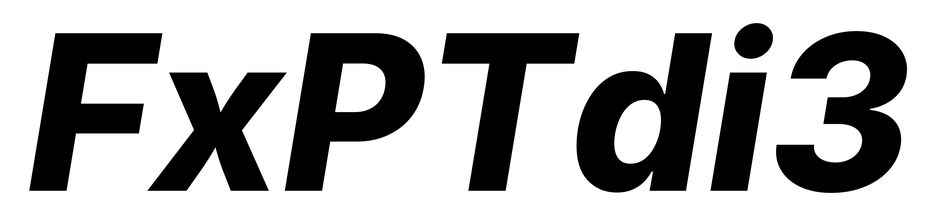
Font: Inter-Italic_ExtraBold_Italic